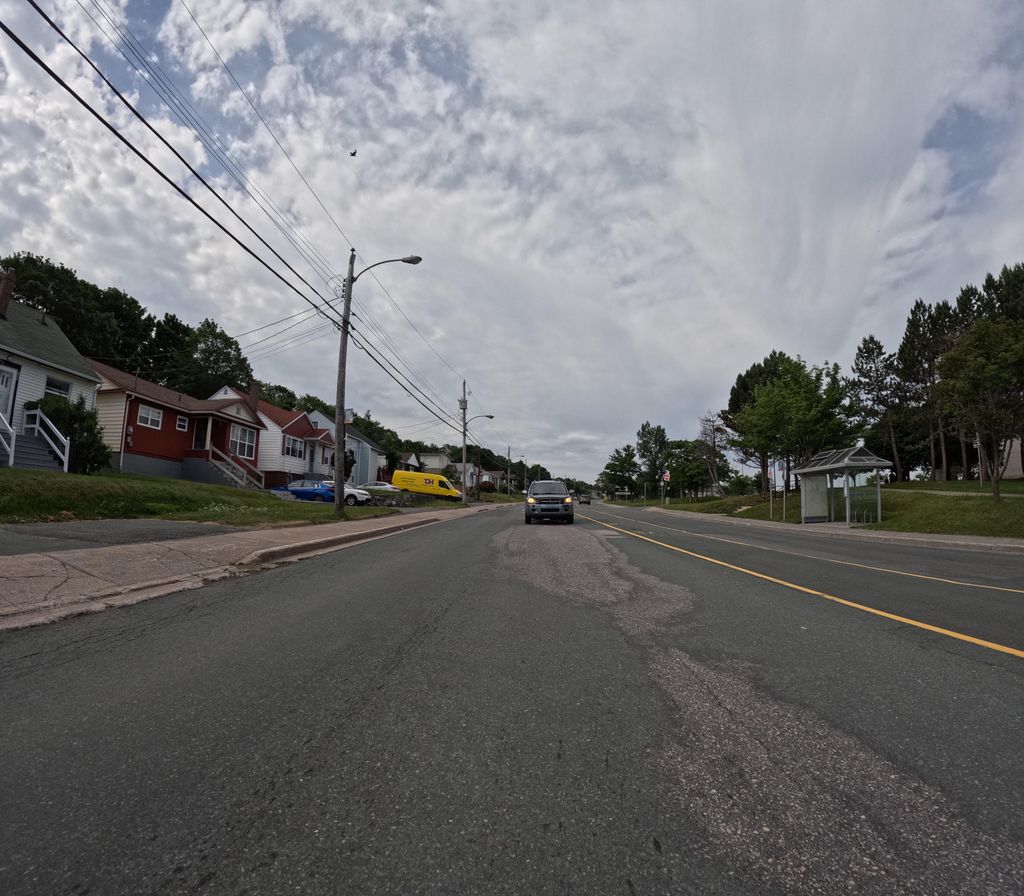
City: st_johns